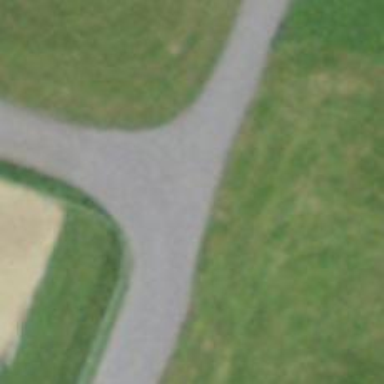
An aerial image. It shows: Unclassified road with asphalt surface.